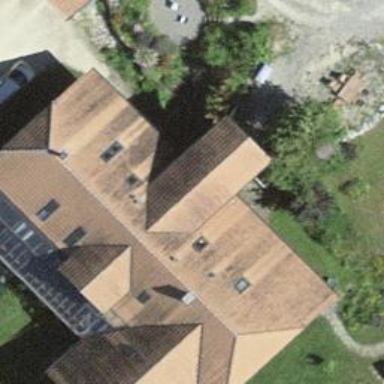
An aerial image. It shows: Detached building.